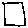
Label: square